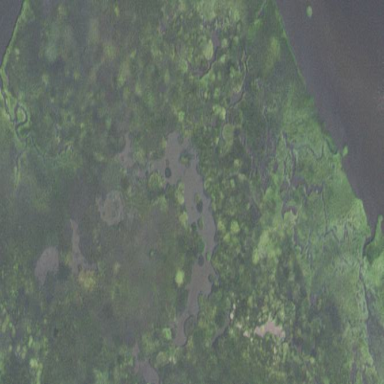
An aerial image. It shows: Saltmarsh wetland area.